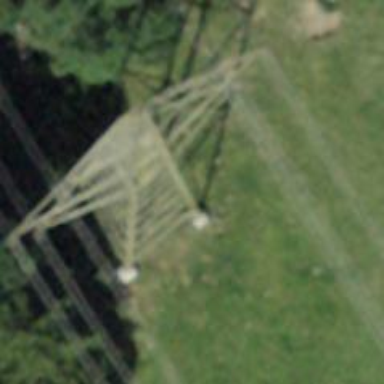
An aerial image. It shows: Power tower.